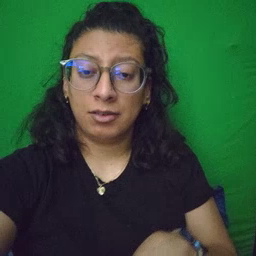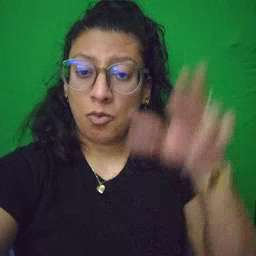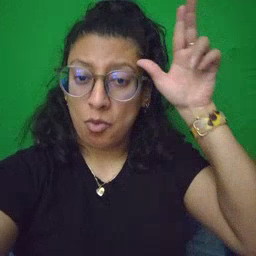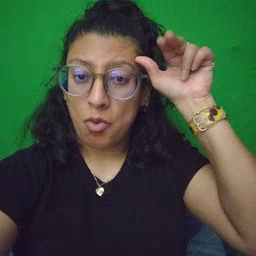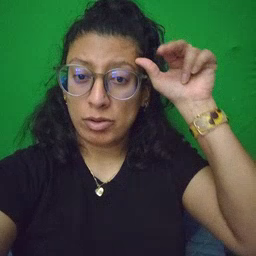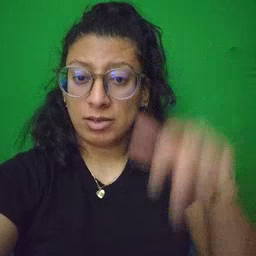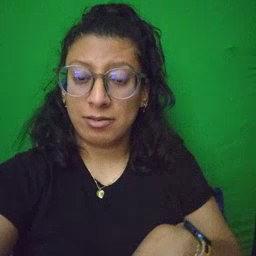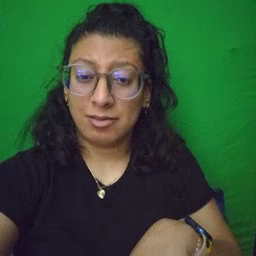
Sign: horse